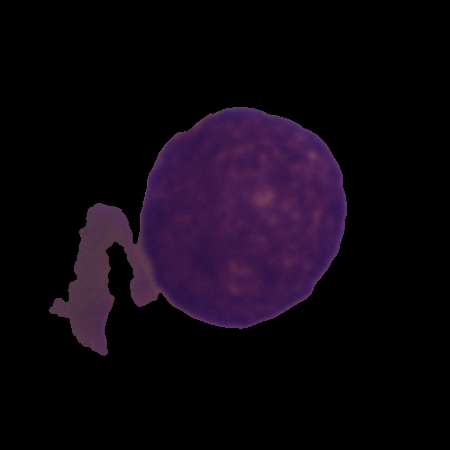
Label: cancer